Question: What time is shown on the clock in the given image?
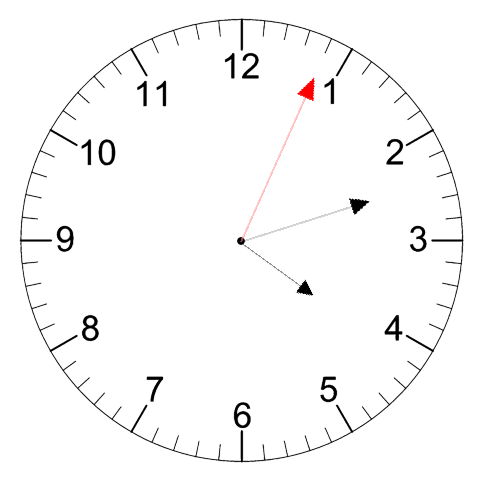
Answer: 04:12:04